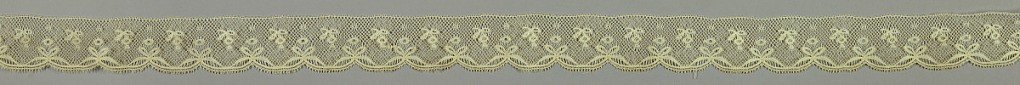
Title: Edging
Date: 19th century
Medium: linen Technique: machine made
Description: Edging lace showing a design of bow knots and flowers on diamond mesh; one edge scalloped.